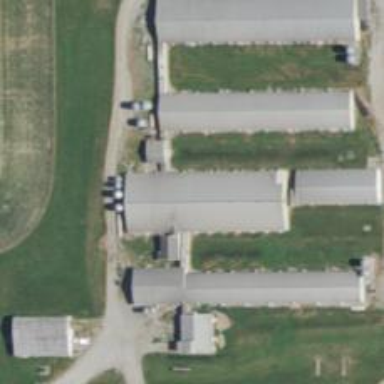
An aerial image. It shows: Farmyard area.